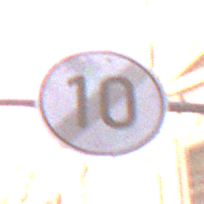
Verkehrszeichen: EndeGeschwindigkeit10
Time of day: MorningAfternoon
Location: Outdoor (Urban)
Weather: PartlyCloudy
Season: NotSpecified
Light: Natural